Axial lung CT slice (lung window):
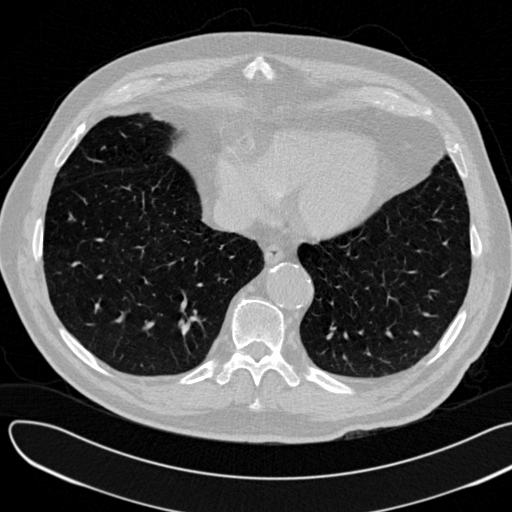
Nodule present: no